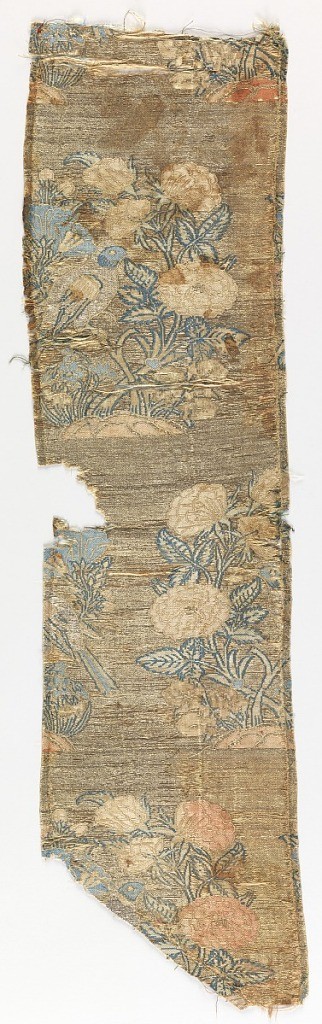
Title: Fragment
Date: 17th century
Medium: silk, metallic yarns Technique: compound twill weave with discontinuous supplementary weft patterning (brocaded)
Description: Fragment of woven silk with a repeating pattern of a bird perched on a branch of roses arising from a mound. In pale blue, green, and pink silks on a silver metallic ground.